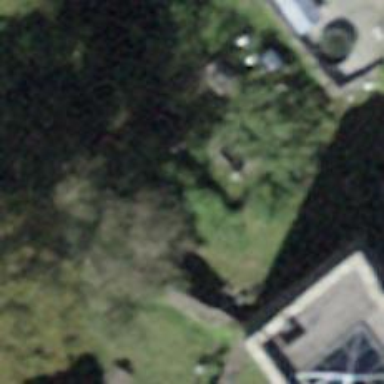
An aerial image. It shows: Castle wall serving as barrier.